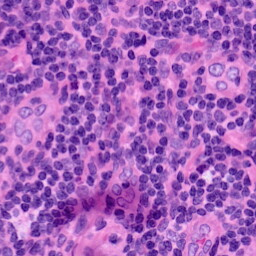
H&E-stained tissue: LymphNode